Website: ulta-beauty
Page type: customer-info-address
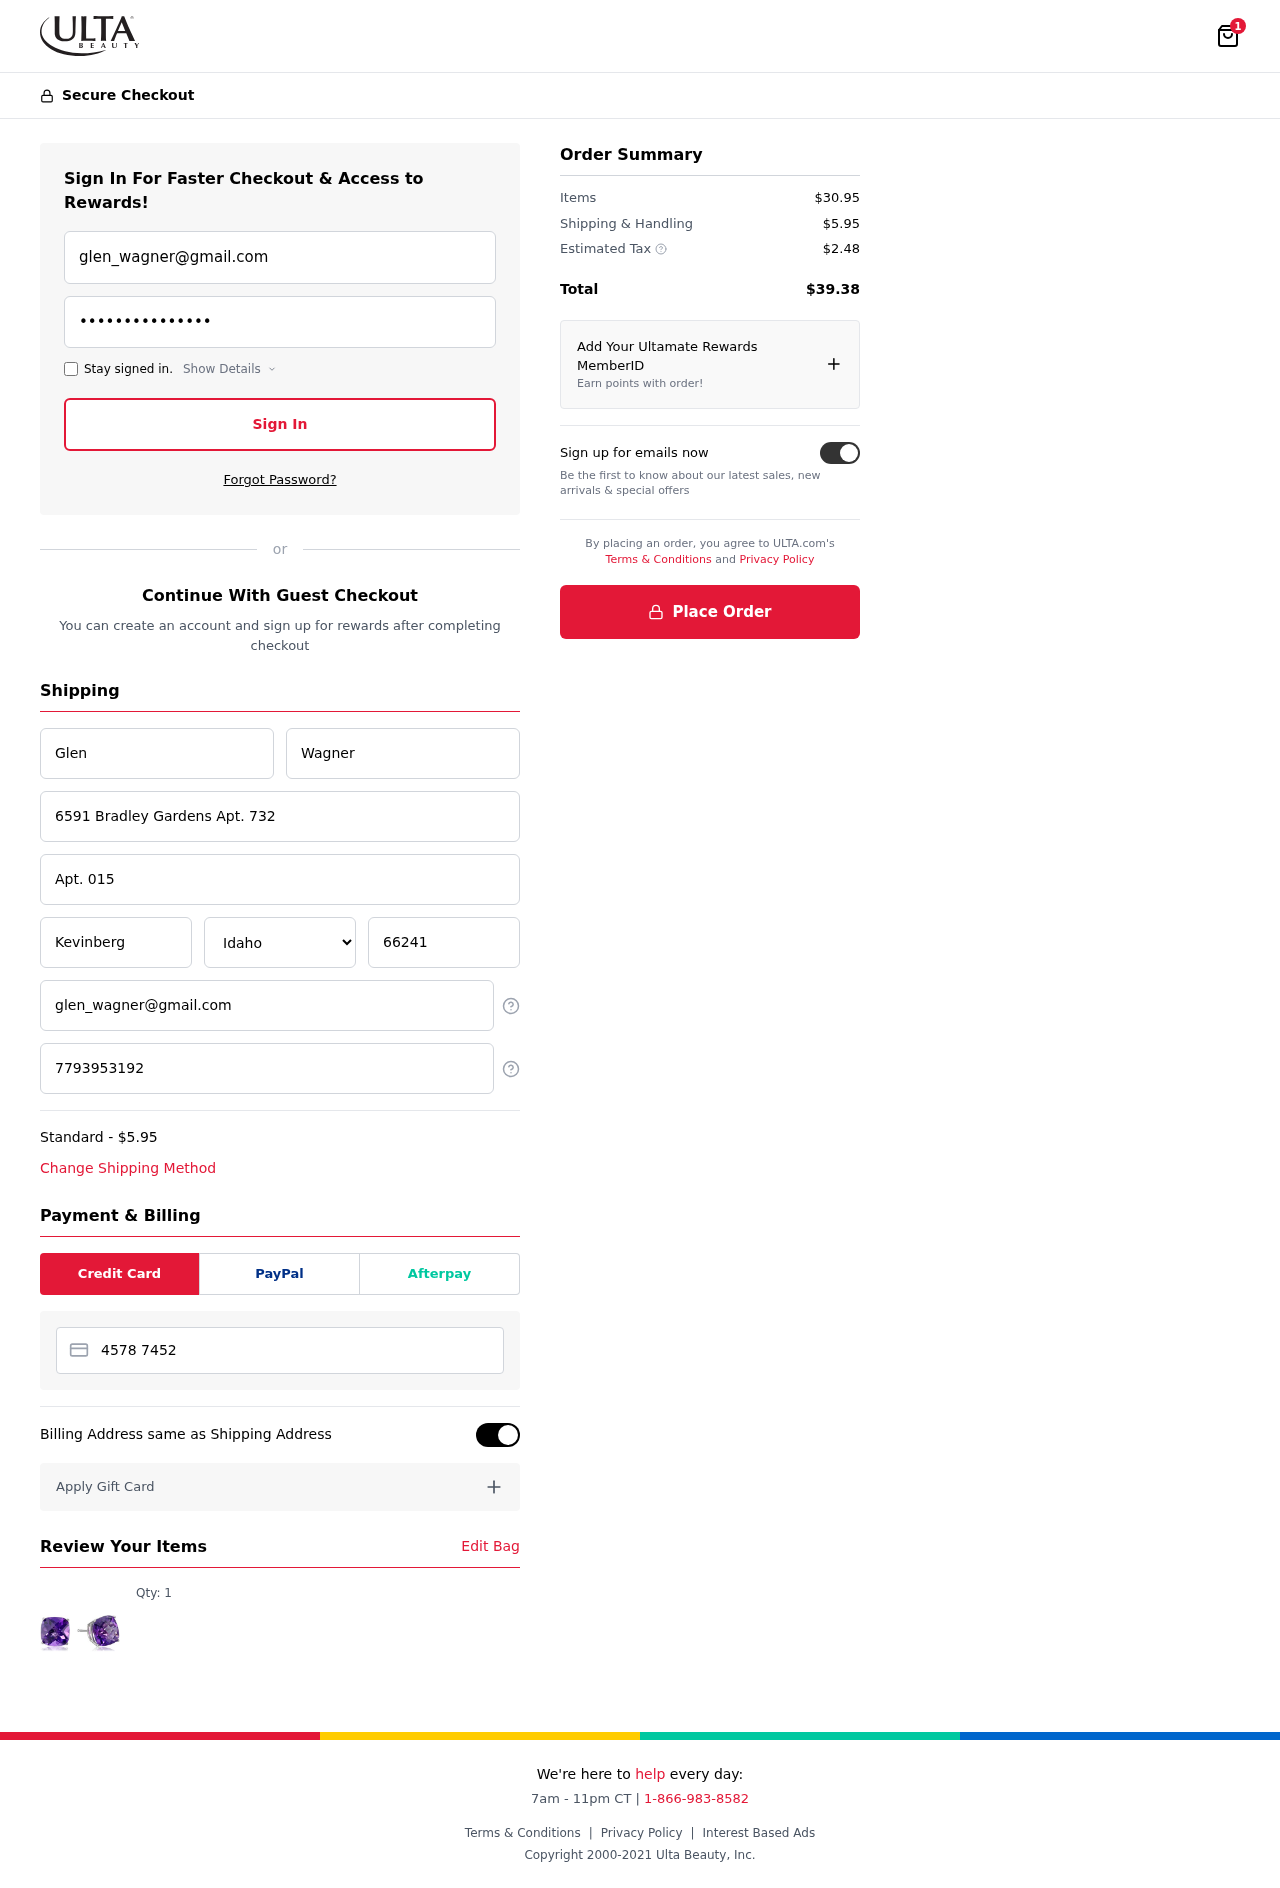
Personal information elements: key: PII_CARD_NUMBER
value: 4578 7452 5978 0314
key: PII_CITY
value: Kevinberg
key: PII_EMAIL
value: glen_wagner@gmail.com
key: PII_FIRSTNAME
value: Glen
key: PII_LASTNAME
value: Wagner
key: PII_PHONE
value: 7793953192
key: PII_POSTCODE
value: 66241
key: PII_STATE
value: Idaho
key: PII_STREET
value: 6591 Bradley Gardens Apt. 732
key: PII_STREET2
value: Apt. 015
Product elements: key: PRODUCT1_QUANTITY
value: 1
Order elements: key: ORDER_NUM_ITEMS
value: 1
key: ORDER_SHIPPING_COST
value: $5.95
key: ORDER_ITEMS_TOTAL
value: $30.95
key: ORDER_SHIPPING_COST2
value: $5.95
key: ORDER_TAX
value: $2.48
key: ORDER_TOTAL
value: $39.38